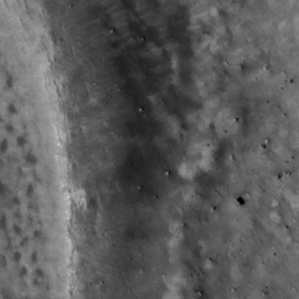
Label: non_frost